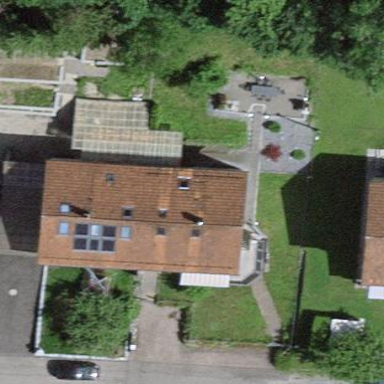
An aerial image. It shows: Semidetached house.